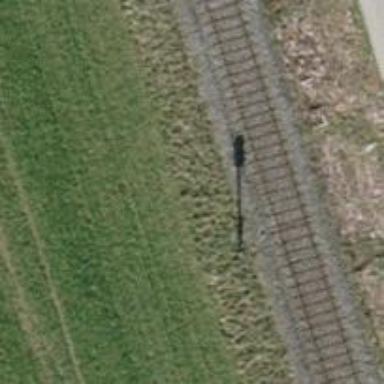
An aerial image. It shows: Railway signal.